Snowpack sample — Snodgrass Mountain, Crested Butte, Colorado (2/4/25, 12:06 PM MST)
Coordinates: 38.923, -106.968
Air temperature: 35 °F
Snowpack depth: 80 cm
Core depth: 60 cm
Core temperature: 32 °F
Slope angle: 14°, slope face: 78°
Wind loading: low
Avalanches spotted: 0
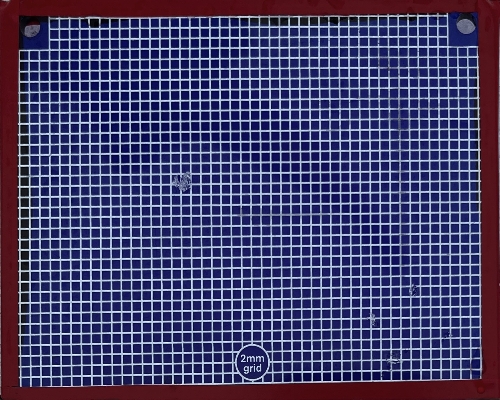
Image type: profile
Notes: No avalanches nearby, unusually warm weather for the last month reported by residents, Collected 25 yards from treeline